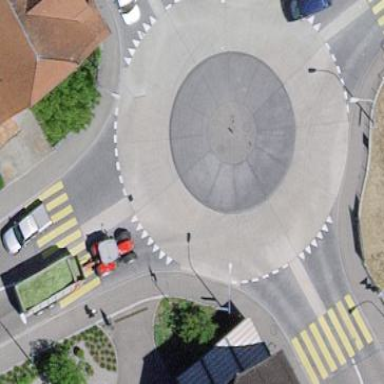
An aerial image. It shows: Secondary road with concrete surface leading to roundabout.